Question: I am new to this Microsoft SSRS Reports Server. I am trying to create reports with images and links to external reports/websites. I just saw this option to upload any file to the reports server.

But I do not know how to use these uploaded files in the Report builder/designer. I am able to select the uploaded images.
Is there an option to use the files uploaded in the Reports Server in the Report Builder ? If so, please tell me how and if not then what is the purpose of having these files uploaded in the server ?
Thanks,
R. Venkatesan
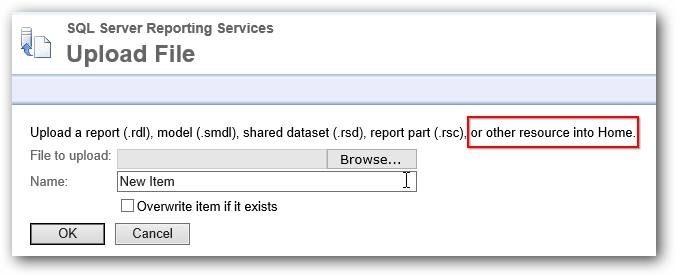
Answer: > Is there an option to use the files uploaded in the Reports Server in
the Report Builder ?
You are lucky to ask such a question before having designed a lot of reports.
Let me take a simple common example:
Imagine you have a Company logo you want to include in the header of the reports.
You design 100 reports with this logo embedded in the report.
Your company then decides to change their logo, you will have to update all the reports to include the new logo...
That's when adding images resources to the server becomes interesting.
> If so, please tell me how and if not then what is the purpose of
having these files uploaded in the server ?
Here is how to handle this simple Logo example:
Add an image resource to the report server, say 'CompanyLogo.png', in the report folder 'Logos'.
The image is now accessible when you go to the following URL:
'''
http://<YourReportServer>/ReportServer[_<InstanceName>]?%2fLogos%2fCompanyLogo.png
'''
Now in your report, go in 'Image Properties' => 'General'
- 'External'- 'Use this image'
Now the report will display the image from the report server.
If you update the image, the report will use the new image.
You can improve this by:
- 'Globals!ReportServerUrl'- '=IIf(Globals!ReportServerUrl = nothing, <ReportServerURL>, <Globals!ReportServerUrl>) + <ImagePath>'- 'Logos'-
---
> But the Reports Server allows us to upload other file format too. May
I know what is the purpose of this option ?
An example that comes to my mind is that in a report you can add links to other resources, such as a PDF for example.
In this case, the PDF will not be rendered by Reporting Services but the browser.
So the question could be, why restricting the MIME types that can be uploaded on the Report Server, if the browser could possibly render it?
Additional info from MSDN:
> All other files, including shared data source (.rds) files, are
uploaded as resources. Resources are not processed by a report server,
but can be viewed in Report Manager if the report server supports the
MIME type of the file.
Source: <URL>
> All resources originate as files on a file system, which are
subsequently uploaded to a report server. Except for the 4 megabyte
default file size limitations imposed by ASP.NET, there are no
restrictions on the kinds of files you can upload. However, when
published to a report server as a resource, file types that have
equivalent MIME types are more optimal than others. For example,
resources that are based on HTML and JPG files will open in a browser
window when the user clicks the resource, rendering the HTML as a Web
page and the JPG as an image that the user can see. In contrast,
resources that do not have equivalent MIME types, such as desktop
application files, for example, may not be rendered in the browser
window.Whether a resource can be viewed by report users depends on the
viewing capabilities of the browser. Because resources are not
processed by the report server, the browser must provide the viewing
capability to render a specific MIME type. If the browser cannot
render the content, users who view the resource see only the general
properties of the resource.
Source: <URL>